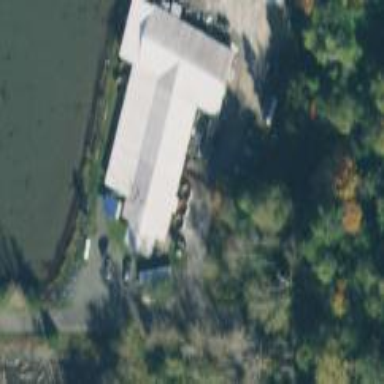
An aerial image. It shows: Building that houses fish hatchery.